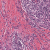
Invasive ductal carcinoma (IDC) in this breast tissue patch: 1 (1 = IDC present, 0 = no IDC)